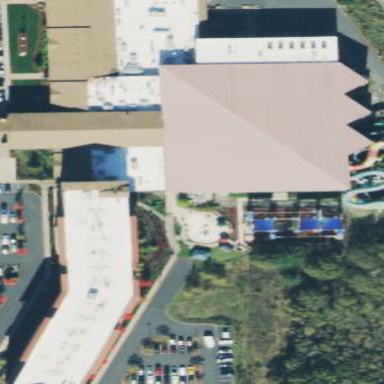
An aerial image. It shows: Hotel building.